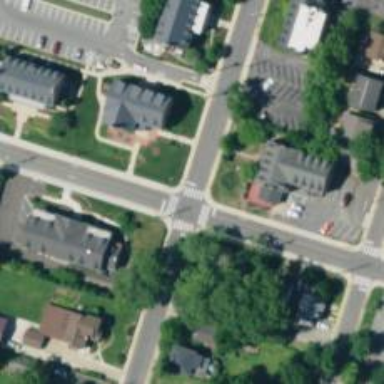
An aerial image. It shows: Marked crossing on the road.